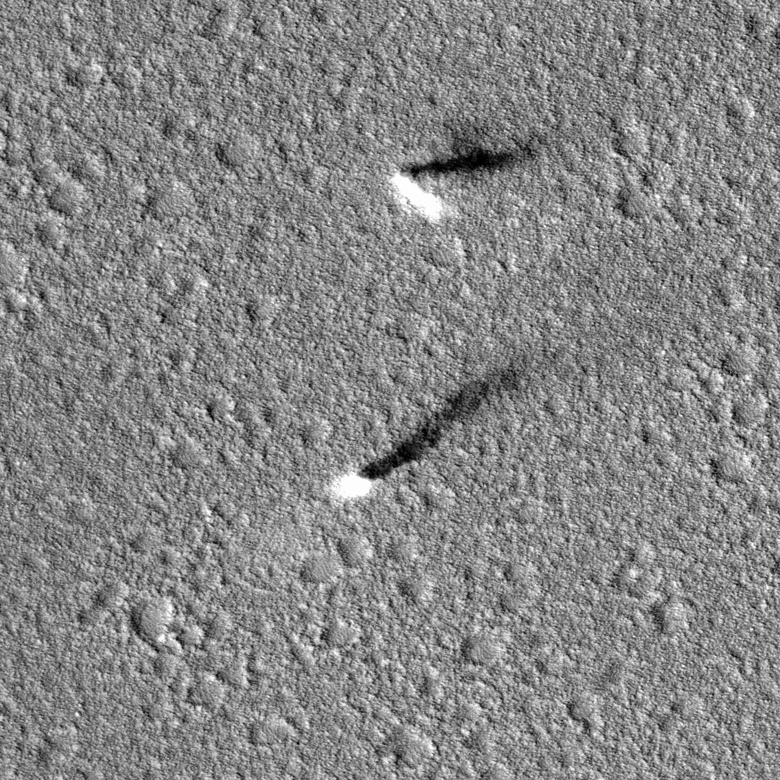
Label: dustdevil, dustdevil